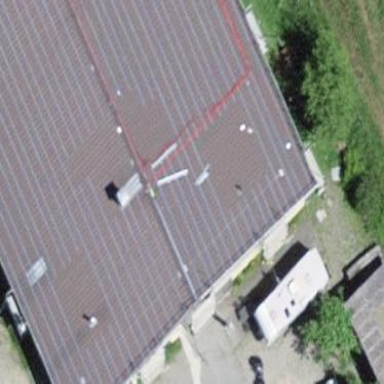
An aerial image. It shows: Solar photovoltaic panel generator.